Question: Could you please tell me why my image not change when I change my expand and collapse the list view .Both time I got same image ..I will show in below image when I expand it display (+) image .why ?
here is my code .
'''
public class MainActivity extends Activity {
ExpandableListAdapter listAdapter;
ExpandableListView expListView;
List<String> listDataHeader;
HashMap<String, List<String>> listDataChild;
@Override
protected void onCreate(Bundle savedInstanceState) {
super.onCreate(savedInstanceState);
setContentView(R.layout.activity_main);
// get the listview
expListView = (ExpandableListView) findViewById(R.id.lvExp);
// preparing list data
prepareListData();
listAdapter = new ExpandableListAdapter(this, listDataHeader, listDataChild);
// setting list adapter
expListView.setAdapter(listAdapter);
// Listview Group click listener
expListView.setOnGroupClickListener(new OnGroupClickListener() {
@Override
public boolean onGroupClick(ExpandableListView parent, View v,
int groupPosition, long id) {
// Toast.makeText(getApplicationContext(),
// "Group Clicked " + listDataHeader.get(groupPosition),
// Toast.LENGTH_SHORT).show();
return false;
}
});
// Listview Group expanded listener
expListView.setOnGroupExpandListener(new OnGroupExpandListener() {
@Override
public void onGroupExpand(int groupPosition) {
if(listDataHeader.get(groupPosition) != null)
Toast.makeText(getApplicationContext(),
listDataHeader.get(groupPosition) + " Expanded",
Toast.LENGTH_SHORT).show();
}
});
// Listview Group collasped listener
expListView.setOnGroupCollapseListener(new OnGroupCollapseListener() {
@Override
public void onGroupCollapse(int groupPosition) {
Toast.makeText(getApplicationContext(),
listDataHeader.get(groupPosition) + " Collapsed",
Toast.LENGTH_SHORT).show();
}
});
// Listview on child click listener
expListView.setOnChildClickListener(new OnChildClickListener() {
@Override
public boolean onChildClick(ExpandableListView parent, View v,
int groupPosition, int childPosition, long id) {
// TODO Auto-generated method stub
Toast.makeText(
getApplicationContext(),
listDataHeader.get(groupPosition)
+ " : "
+ listDataChild.get(
listDataHeader.get(groupPosition)).get(
childPosition), Toast.LENGTH_SHORT)
.show();
return false;
}
});
}
/*
* Preparing the list data
*/
private void prepareListData() {
listDataHeader = new ArrayList<String>();
listDataChild = new HashMap<String, List<String>>();
// Adding child data
listDataHeader.add("Top 250");
listDataHeader.add("Now Showing");
listDataHeader.add("Coming Soon..");
// Adding child data
List<String> top250 = new ArrayList<String>();
top250.add("The Shawshank Redemption");
top250.add("The Godfather");
top250.add("The Godfather: Part II");
top250.add("Pulp Fiction");
top250.add("The Good, the Bad and the Ugly");
top250.add("The Dark Knight");
top250.add("12 Angry Men");
List<String> nowShowing = new ArrayList<String>();
nowShowing.add("The Conjuring");
nowShowing.add("Despicable Me 2");
nowShowing.add("Turbo");
nowShowing.add("Grown Ups 2");
nowShowing.add("Red 2");
nowShowing.add("The Wolverine");
/*List<String> comingSoon = new ArrayList<String>();
comingSoon.add("2 Guns");
comingSoon.add("The Smurfs 2");
comingSoon.add("The Spectacular Now");
comingSoon.add("The Canyons");
comingSoon.add("Europa Report");*/
listDataChild.put(listDataHeader.get(0), top250); // Header, Child data
listDataChild.put(listDataHeader.get(1), nowShowing);
listDataChild.put(listDataHeader.get(2), null);
}
}
'''
'''
public class ExpandableListAdapter extends BaseExpandableListAdapter {
private Context _context;
private List<String> _listDataHeader; // header titles
// child data in format of header title, child title
private HashMap<String, List<String>> _listDataChild;
public ExpandableListAdapter(Context context, List<String> listDataHeader,
HashMap<String, List<String>> listChildData) {
this._context = context;
this._listDataHeader = listDataHeader;
this._listDataChild = listChildData;
}
@Override
public Object getChild(int groupPosition, int childPosititon) {
return this._listDataChild.get(this._listDataHeader.get(groupPosition))
.get(childPosititon);
}
@Override
public long getChildId(int groupPosition, int childPosition) {
return childPosition;
}
@Override
public View getChildView(int groupPosition, final int childPosition,
boolean isLastChild, View convertView, ViewGroup parent) {
final String childText = (String) getChild(groupPosition, childPosition);
if (convertView == null) {
LayoutInflater infalInflater = (LayoutInflater) this._context
.getSystemService(Context.LAYOUT_INFLATER_SERVICE);
convertView = infalInflater.inflate(R.layout.list_item, null);
}
TextView txtListChild = (TextView) convertView
.findViewById(R.id.lblListItem);
txtListChild.setText(childText);
return convertView;
}
@Override
public int getChildrenCount(int groupPosition) {
if(this._listDataChild.get(this._listDataHeader.get(groupPosition))!=null)
return this._listDataChild.get(this._listDataHeader.get(groupPosition))
.size();
return 0;
}
@Override
public Object getGroup(int groupPosition) {
return this._listDataHeader.get(groupPosition);
}
@Override
public int getGroupCount() {
return this._listDataHeader.size();
}
@Override
public long getGroupId(int groupPosition) {
return groupPosition;
}
@Override
public View getGroupView(int groupPosition, boolean isExpanded,
View convertView, ViewGroup parent) {
String headerTitle = (String) getGroup(groupPosition);
if (convertView == null) {
LayoutInflater infalInflater = (LayoutInflater) this._context
.getSystemService(Context.LAYOUT_INFLATER_SERVICE);
convertView = infalInflater.inflate(R.layout.list_group, null);
}
TextView lblListHeader = (TextView) convertView
.findViewById(R.id.lblListHeader);
lblListHeader.setTypeface(null, Typeface.BOLD);
lblListHeader.setText(headerTitle);
View ind = convertView.findViewById( R.id.explist_indicator);
if( ind != null ) {
ImageView indicator = (ImageView)ind;
if( getChildrenCount( groupPosition ) == 0 ) {
indicator.setVisibility( View.INVISIBLE );
} else {
indicator.setVisibility( View.VISIBLE );
int stateSetIndex = ( isExpanded ? 1 : 0) ;
Drawable drawable = indicator.getDrawable();
}
}
return convertView;
}
@Override
public boolean hasStableIds() {
return false;
}
@Override
public boolean isChildSelectable(int groupPosition, int childPosition) {
return true;
}
}
'''
'''
<?xml version="1.0" encoding="utf-8"?>
<LinearLayout xmlns:android="http://schemas.android.com/apk/res/android"
android:layout_width="fill_parent"
android:layout_height="fill_parent"
android:orientation="vertical"
android:background="#f4f4f4" >
<ExpandableListView
android:id="@+id/lvExp"
android:layout_height="match_parent"
android:layout_width="match_parent"
android:cacheColorHint="#<PHONE>"
android:groupIndicator="@android:color/transparent"
/>
</LinearLayout>
'''
'''
<?xml version="1.0" encoding="utf-8"?>
<LinearLayout xmlns:android="http://schemas.android.com/apk/res/android"
android:layout_width="fill_parent"
android:layout_height="wrap_content"
android:orientation="horizontal"
android:padding="8dp"
android:background="#000000">
<ImageView android:src="@drawable/test"
android:id="@+id/explist_indicator"
android:layout_width="20px"
android:layout_height="20px"/>
<TextView
android:id="@+id/lblListHeader"
android:layout_width="fill_parent"
android:layout_height="wrap_content"
android:paddingLeft="?android:attr/expandableListPreferredItemPaddingLeft"
android:textSize="17dp"
android:textColor="#f9f93d" />
</LinearLayout>
'''
'''
![<?xml version="1.0" encoding="utf-8"?>
<LinearLayout xmlns:android="http://schemas.android.com/apk/res/android"
android:layout_width="match_parent"
android:layout_height="55dip"
android:orientation="vertical" >
<TextView
android:id="@+id/lblListItem"
android:layout_width="fill_parent"
android:layout_height="wrap_content"
android:textSize="17dip"
android:paddingTop="5dp"
android:paddingBottom="5dp"
android:textColor="#000000"
android:paddingLeft="?android:attr/expandableListPreferredChildPaddingLeft" />
</LinearLayout>][1]
'''

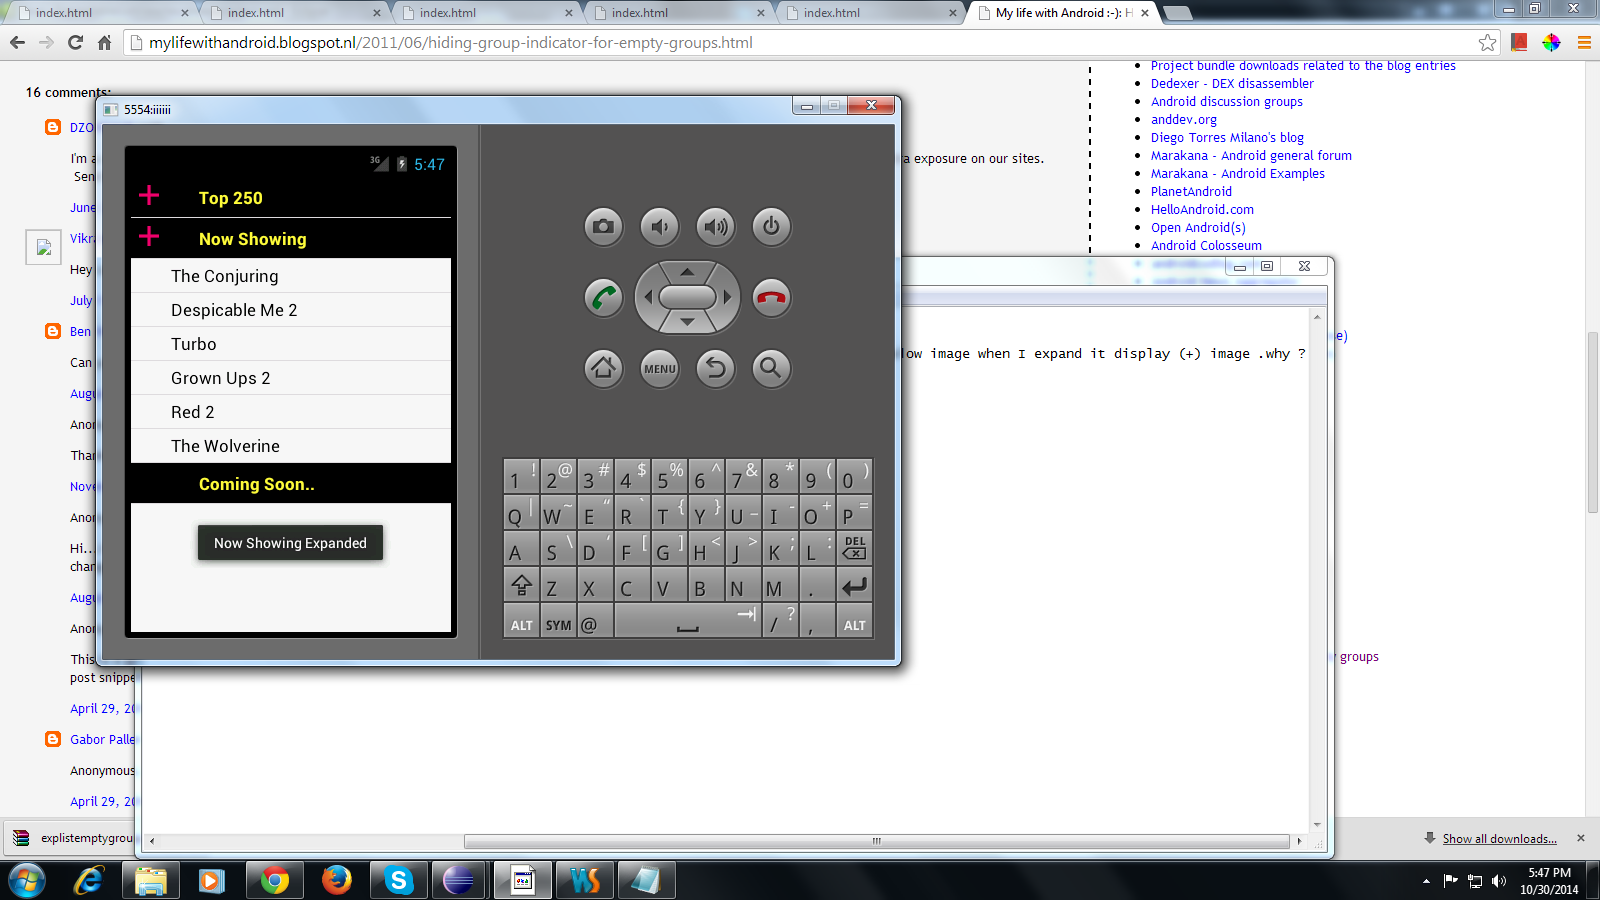
Answer: I solve that problem by own .Like that
'''
@Override
public View getGroupView(int groupPosition, boolean isExpanded,
View convertView, ViewGroup parent) {
String headerTitle = (String) getGroup(groupPosition);
if (convertView == null) {
LayoutInflater infalInflater = (LayoutInflater) this._context
.getSystemService(Context.LAYOUT_INFLATER_SERVICE);
convertView = infalInflater.inflate(R.layout.list_group, null);
}
TextView lblListHeader = (TextView) convertView
.findViewById(R.id.lblListHeader);
lblListHeader.setTypeface(null, Typeface.BOLD);
lblListHeader.setText(headerTitle);
View ind = convertView.findViewById(R.id.explist_indicator);
if (ind != null) {
ImageView indicator = (ImageView) ind;
if (isExpanded) {
indicator.setImageResource(R.drawable.icon_3);
} else {
indicator.setImageResource(R.drawable.icon_4);
}
if (getChildrenCount(groupPosition) == 0) {
indicator.setVisibility(View.INVISIBLE);
} else {
indicator.setVisibility(View.VISIBLE);
}
}
return convertView;
}
'''
change Image view like that
'''
<ImageView
android:id="@+id/explist_indicator"
android:layout_width="20px"
android:layout_height="20px"
android:src="@drawable/icon_4" />
'''